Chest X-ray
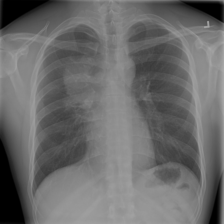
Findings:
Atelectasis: negative
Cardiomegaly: negative
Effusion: negative
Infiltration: negative
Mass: negative
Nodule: negative
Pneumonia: negative
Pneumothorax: negative
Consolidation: negative
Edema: negative
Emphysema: negative
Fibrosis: negative
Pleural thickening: negative
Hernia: negative